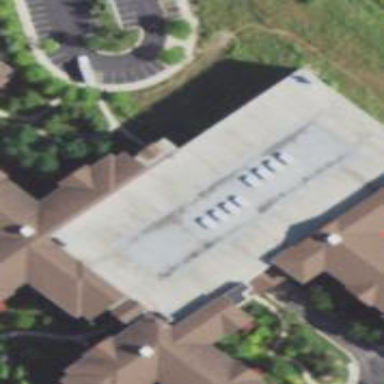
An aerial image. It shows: Nursing home building.